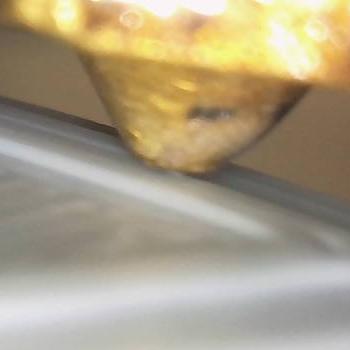
Flow rate: 100%